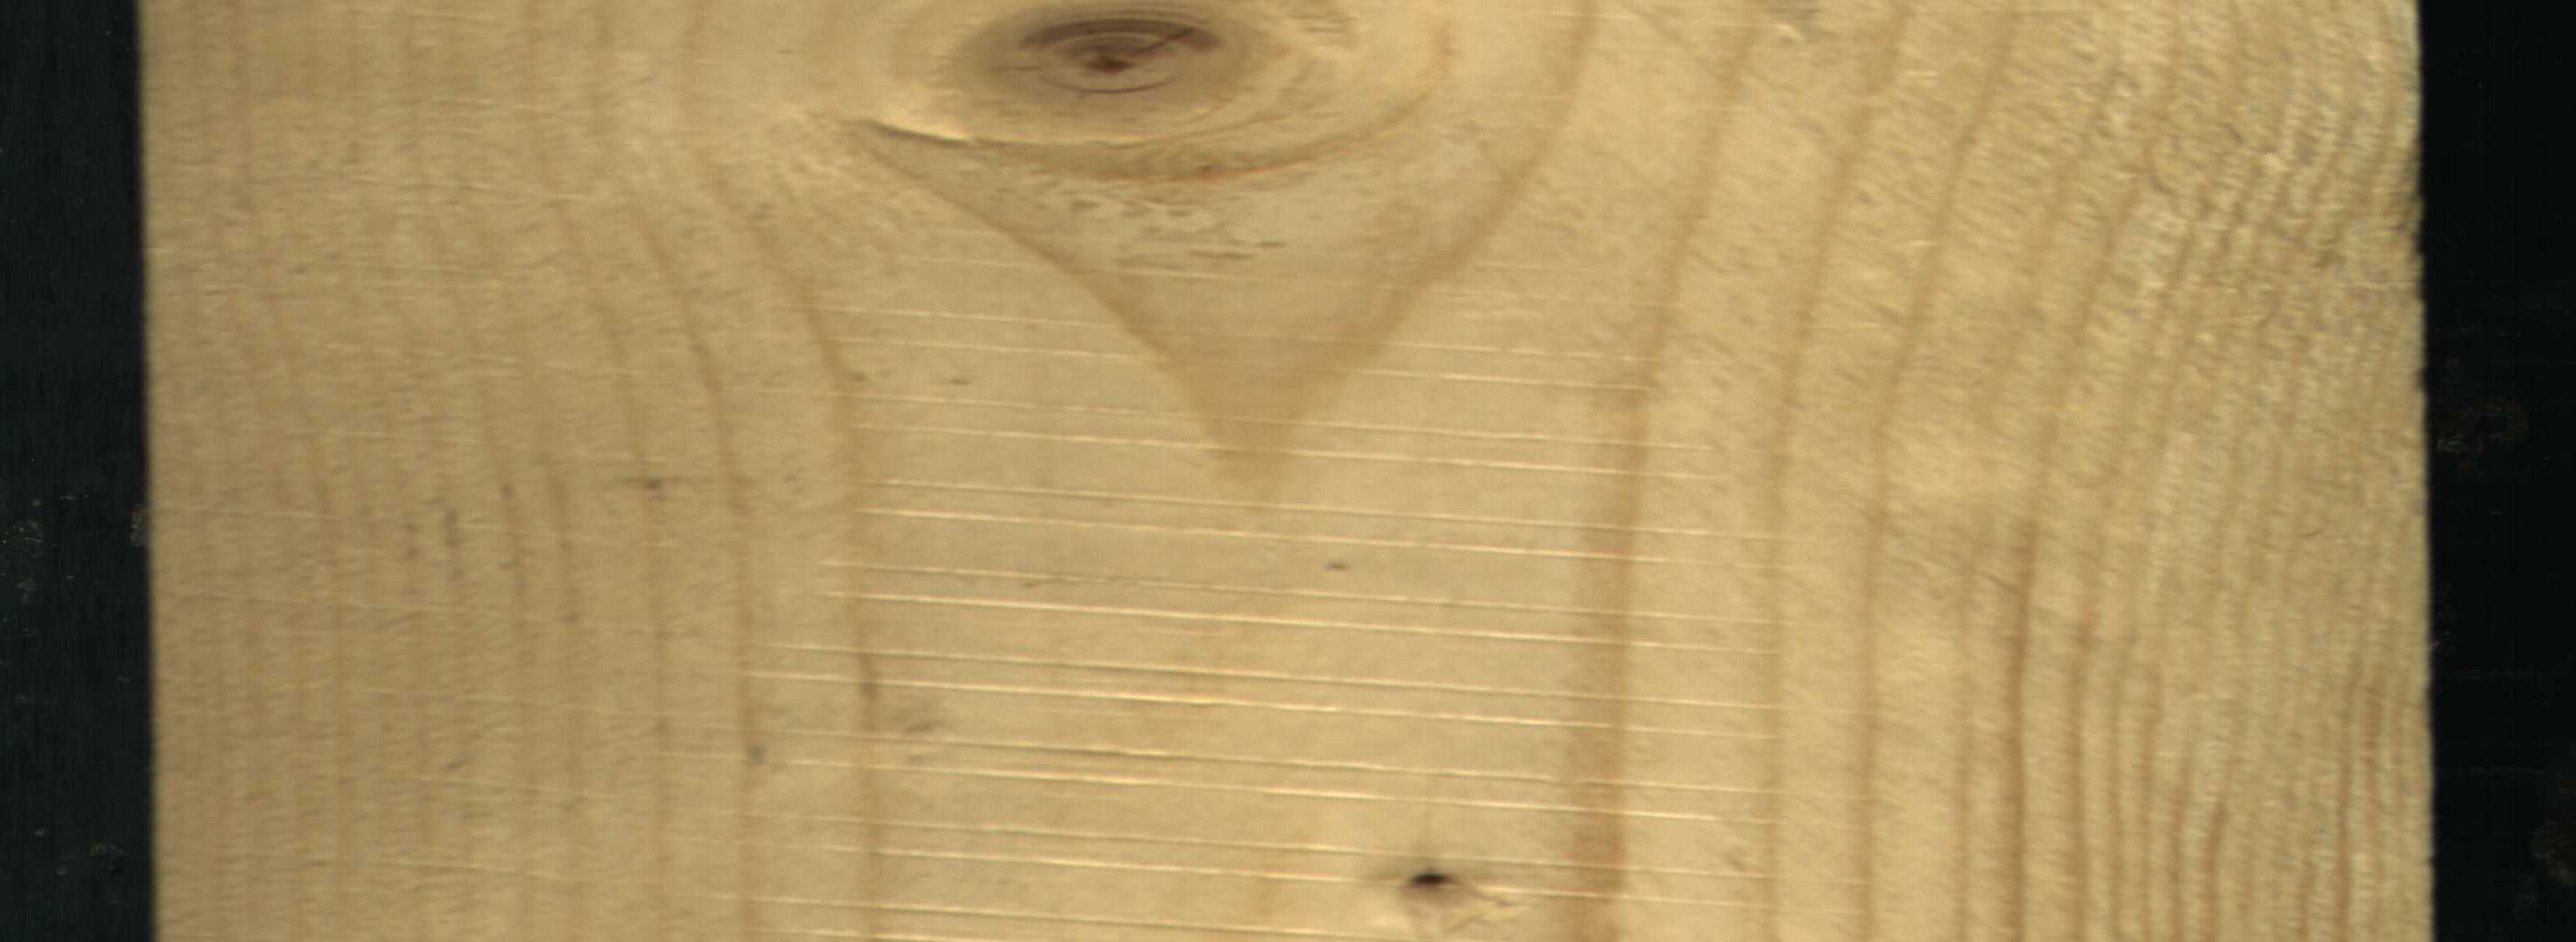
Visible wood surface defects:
Dead_Knot
Live_Knot